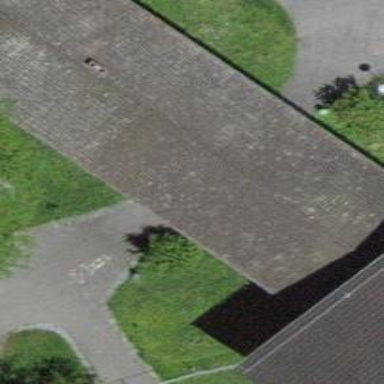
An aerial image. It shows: School building with gabled roof made of roof tiles.